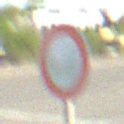
Verkehrszeichen: VerbotFahrzeugeAllerArt
Umgebung: Outdoor, Suburban
Tageszeit: MorningAfternoon
Wetter: PartlyCloudy
Licht: Natural
Jahreszeit: NotSpecified
Kontrast: HighContrast